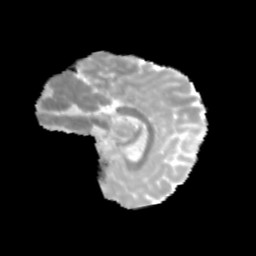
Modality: MD
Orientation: sagittal
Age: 11
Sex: female
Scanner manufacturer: siemens
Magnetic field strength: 3 T
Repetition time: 3.8 s
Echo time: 0.07 s